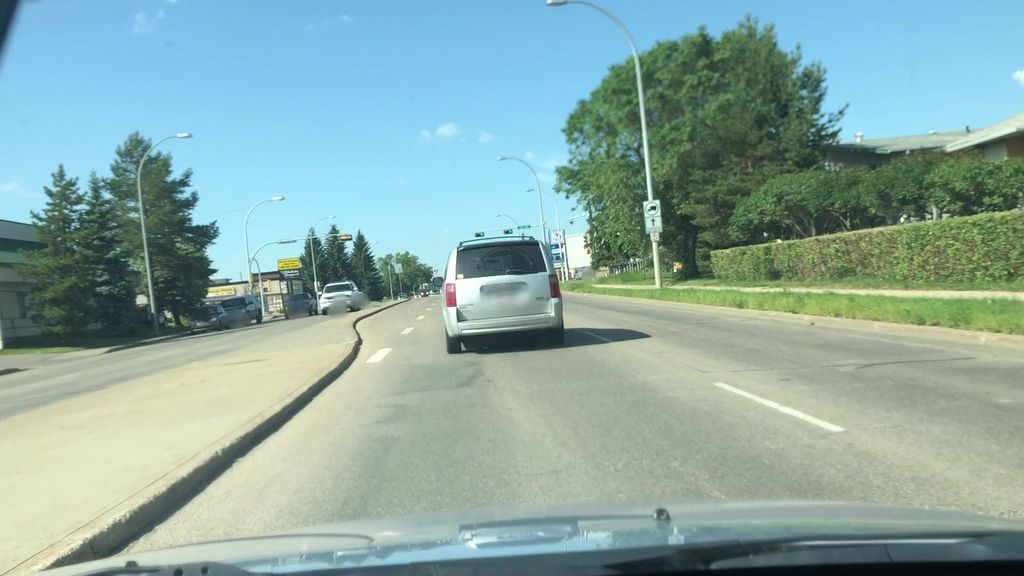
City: edmonton